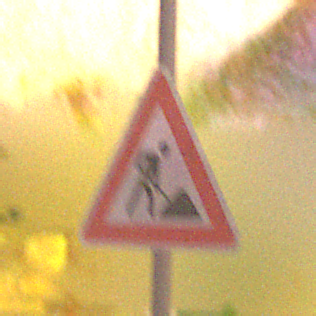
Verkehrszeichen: Arbeitsstelle
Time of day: Night
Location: Outdoor (Nature)
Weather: Clear
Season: NotSpecified
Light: Natural